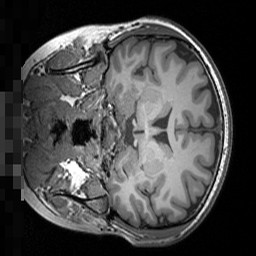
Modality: T1w
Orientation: coronal
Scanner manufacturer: siemens
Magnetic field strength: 3 T
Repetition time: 1.5 s
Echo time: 0.00291 s